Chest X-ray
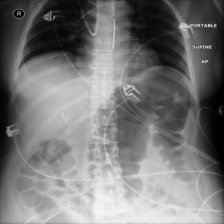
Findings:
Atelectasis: negative
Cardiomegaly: negative
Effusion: negative
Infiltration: negative
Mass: negative
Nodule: negative
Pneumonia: negative
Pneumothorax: negative
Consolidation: negative
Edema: negative
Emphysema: negative
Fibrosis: negative
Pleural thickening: negative
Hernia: negative